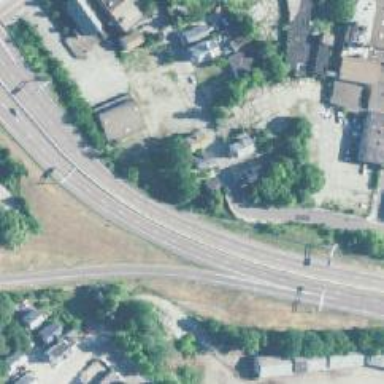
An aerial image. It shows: Motorway junction.